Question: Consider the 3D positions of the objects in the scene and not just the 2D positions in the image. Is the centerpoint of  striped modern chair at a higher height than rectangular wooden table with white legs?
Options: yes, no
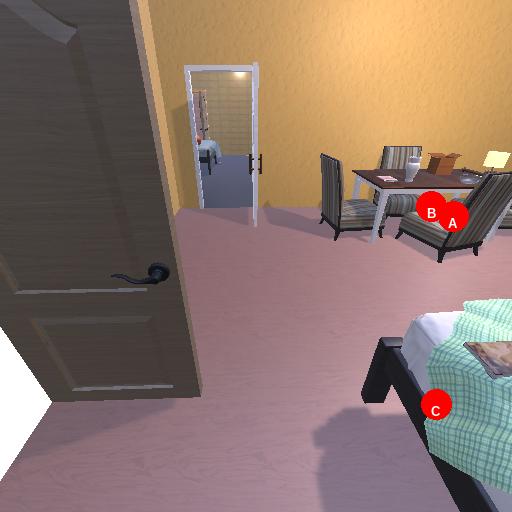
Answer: yes